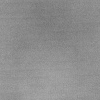
Atmospheric dust classification: dusty